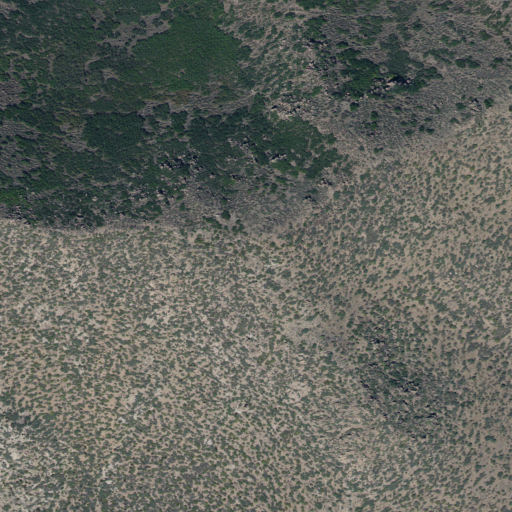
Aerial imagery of mountain in Utah named Bull Mountain containing shrub, evergreen forest, and grassland